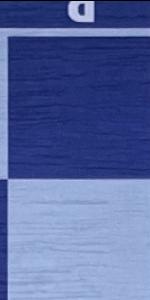
Label: Empty